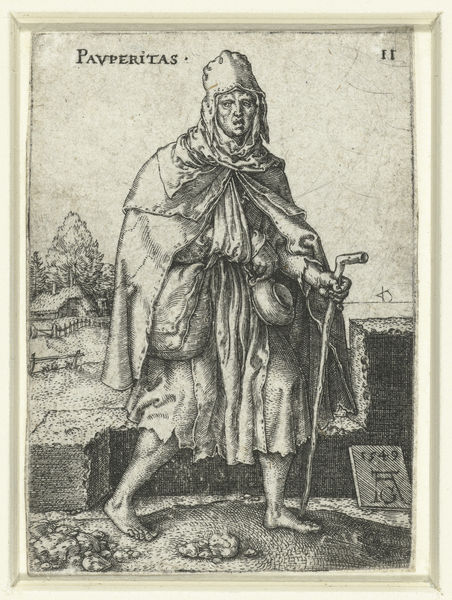
Titel: Armoede
Künstler: Heinrich Aldegrever
Standort: Amsterdam
Institution: Rijksmuseum
Schlagwörter: hat, face, old, wall, woman, pot, man, rocks, roman, sky, struggle, tree, background, building, head, house, feet, drawing, black and white, bonnet, cap, coat, etching, sketch, fence, person, human, beggar, cape, renaissance, foot, draw, cabin, farm, bare, cottage, antiquity, cane, cup, walking stick, dutch, bible, stick, poor, staff, durer, annoyed, torn, copper, leather, traveler, hood, barefeet, barefoot, rags, bag, albrecht, satchel, hag, poverty, pverty, peasent, grafic, stachel, pauperitas, dürrer, pauper, pavperitas, 1549, satchle